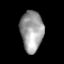
Tissue: skin
Cell type: Others
Senescence score: 0.7498
Nuclear area (px): 901
Mean DAPI intensity: 157.77